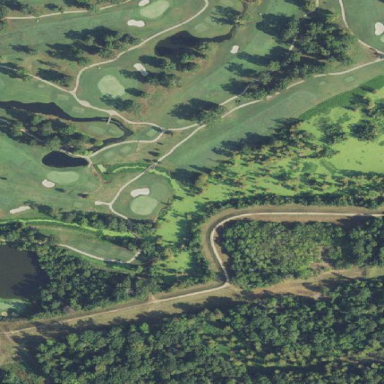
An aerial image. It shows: Water hazard in golf course. The hazard is natural water feature.